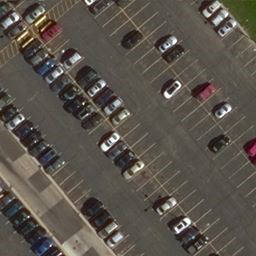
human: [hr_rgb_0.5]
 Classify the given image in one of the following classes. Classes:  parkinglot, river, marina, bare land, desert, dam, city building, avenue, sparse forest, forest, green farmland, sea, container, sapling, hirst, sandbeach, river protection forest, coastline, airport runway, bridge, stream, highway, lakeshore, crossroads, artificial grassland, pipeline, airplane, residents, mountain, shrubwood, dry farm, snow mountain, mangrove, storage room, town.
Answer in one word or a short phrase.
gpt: parkinglot